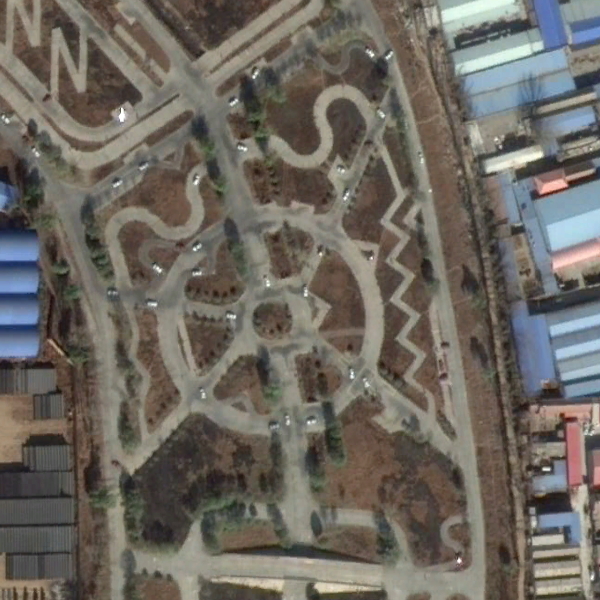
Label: Square